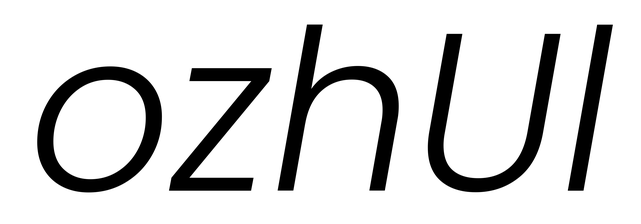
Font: Poppins-LightItalic